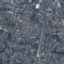
Label: Residential